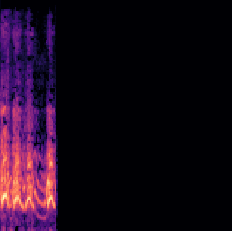
Sound class: Dog